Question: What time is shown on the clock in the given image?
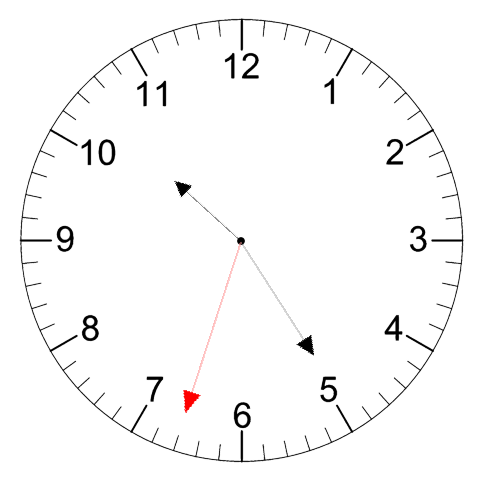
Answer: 10:24:33